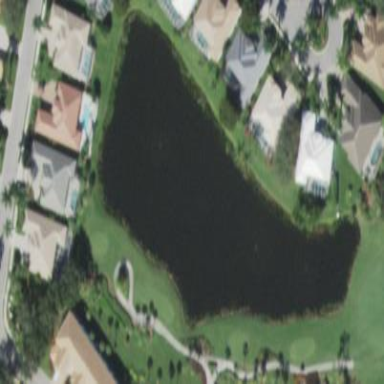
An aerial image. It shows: Picturesque scene of golf course with lateral water hazard.